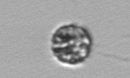
Label: coccolithophorid